Field crop: maize
Growth stage: 1
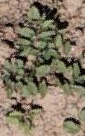
Species: convolvulus